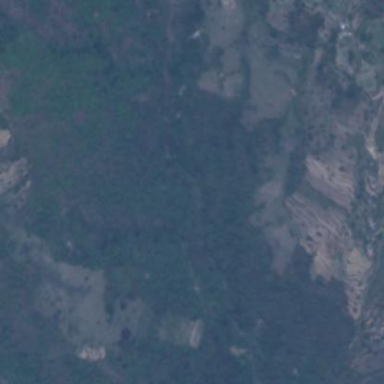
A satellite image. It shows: Forest area.